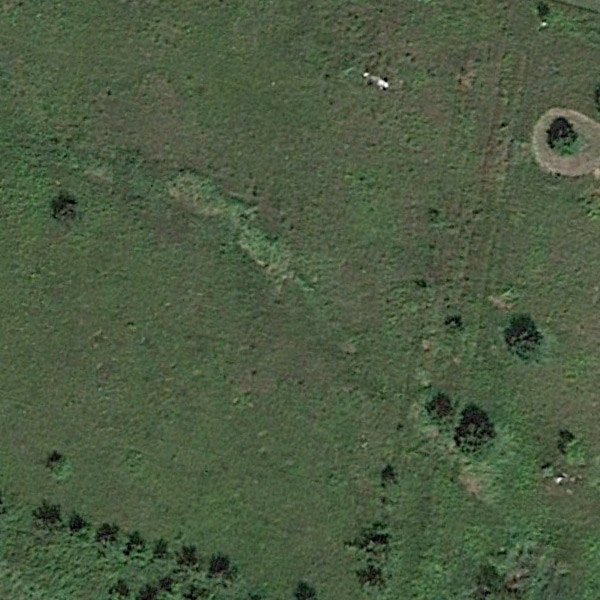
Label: Meadow